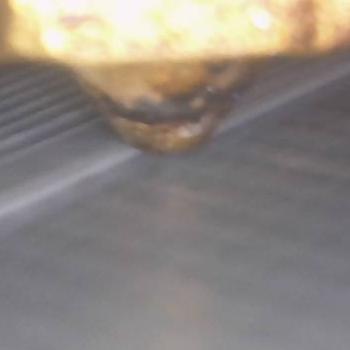
Flow rate: 42%